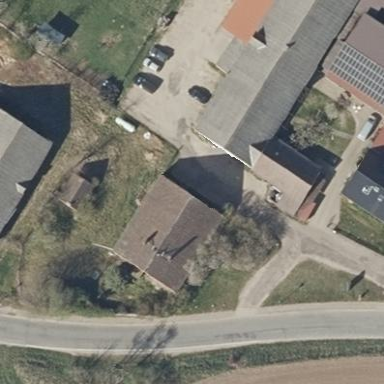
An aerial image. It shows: Simple and straightforward house.